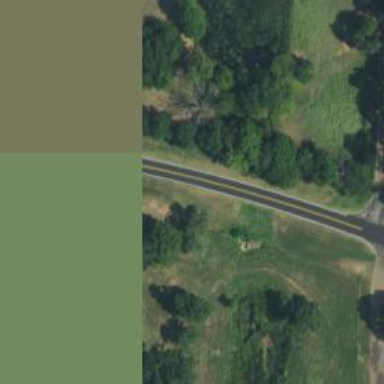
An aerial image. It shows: Tertiary road.